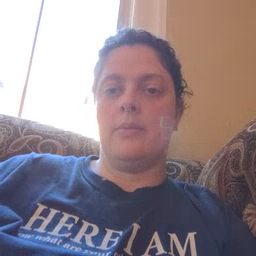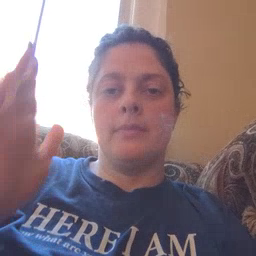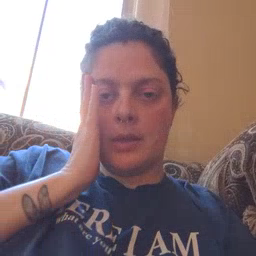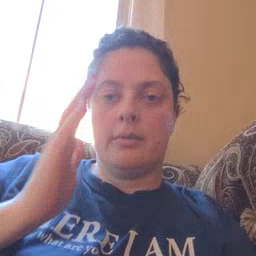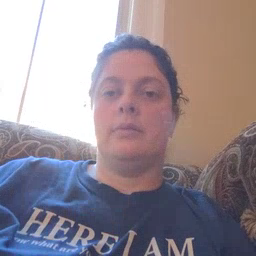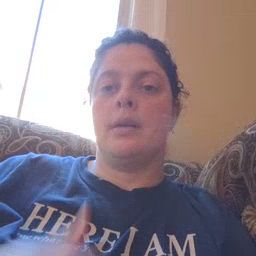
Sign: bed